Interaction volume radius: 5 \u00c5
Interaction volume height: 30 \u00c5
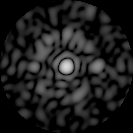
Disorder parameter: 0.8566